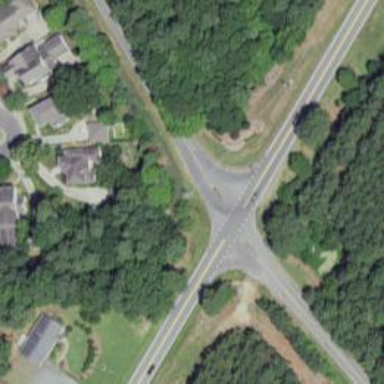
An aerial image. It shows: Stop road.